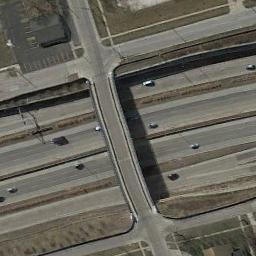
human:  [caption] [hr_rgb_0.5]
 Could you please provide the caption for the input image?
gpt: Below this overpass is a four-lane highway .

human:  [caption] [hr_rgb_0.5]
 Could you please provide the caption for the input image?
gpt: There are many cars on the road under the overpass .

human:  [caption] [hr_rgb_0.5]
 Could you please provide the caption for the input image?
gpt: The cross-line overpass is over the roads and a parking lot is next to the overpass .

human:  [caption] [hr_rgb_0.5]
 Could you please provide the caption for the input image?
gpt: The overpass is next to the bare land with some cars .

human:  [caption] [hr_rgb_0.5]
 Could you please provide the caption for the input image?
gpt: There are some cars on the overpass beside a black building .